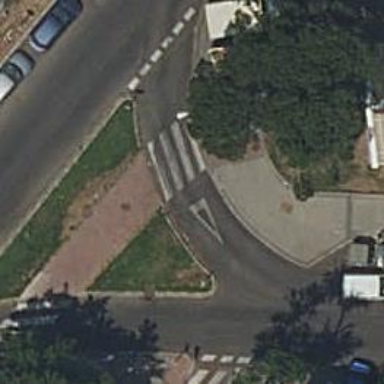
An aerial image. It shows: Zebra crossing on the road.